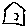
Label: house